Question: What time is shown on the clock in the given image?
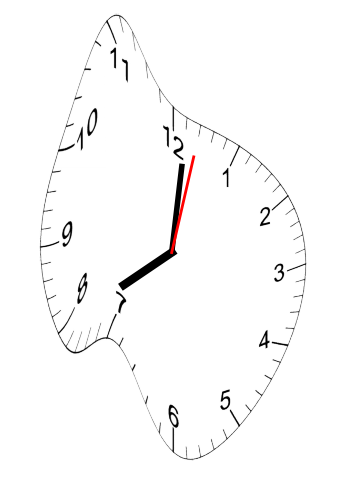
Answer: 08:01:02